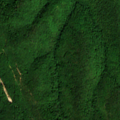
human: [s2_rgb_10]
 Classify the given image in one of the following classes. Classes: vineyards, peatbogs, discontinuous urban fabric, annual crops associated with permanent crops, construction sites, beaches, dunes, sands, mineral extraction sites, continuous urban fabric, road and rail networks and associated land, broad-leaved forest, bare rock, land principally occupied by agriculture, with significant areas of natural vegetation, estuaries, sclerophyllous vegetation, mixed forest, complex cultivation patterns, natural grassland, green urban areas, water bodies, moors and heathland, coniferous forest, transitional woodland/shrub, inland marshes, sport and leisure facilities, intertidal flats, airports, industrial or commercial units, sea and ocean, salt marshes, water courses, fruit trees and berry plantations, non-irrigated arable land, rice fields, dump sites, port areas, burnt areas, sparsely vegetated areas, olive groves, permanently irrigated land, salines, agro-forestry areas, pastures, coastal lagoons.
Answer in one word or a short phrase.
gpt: broad-leaved forest